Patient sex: F
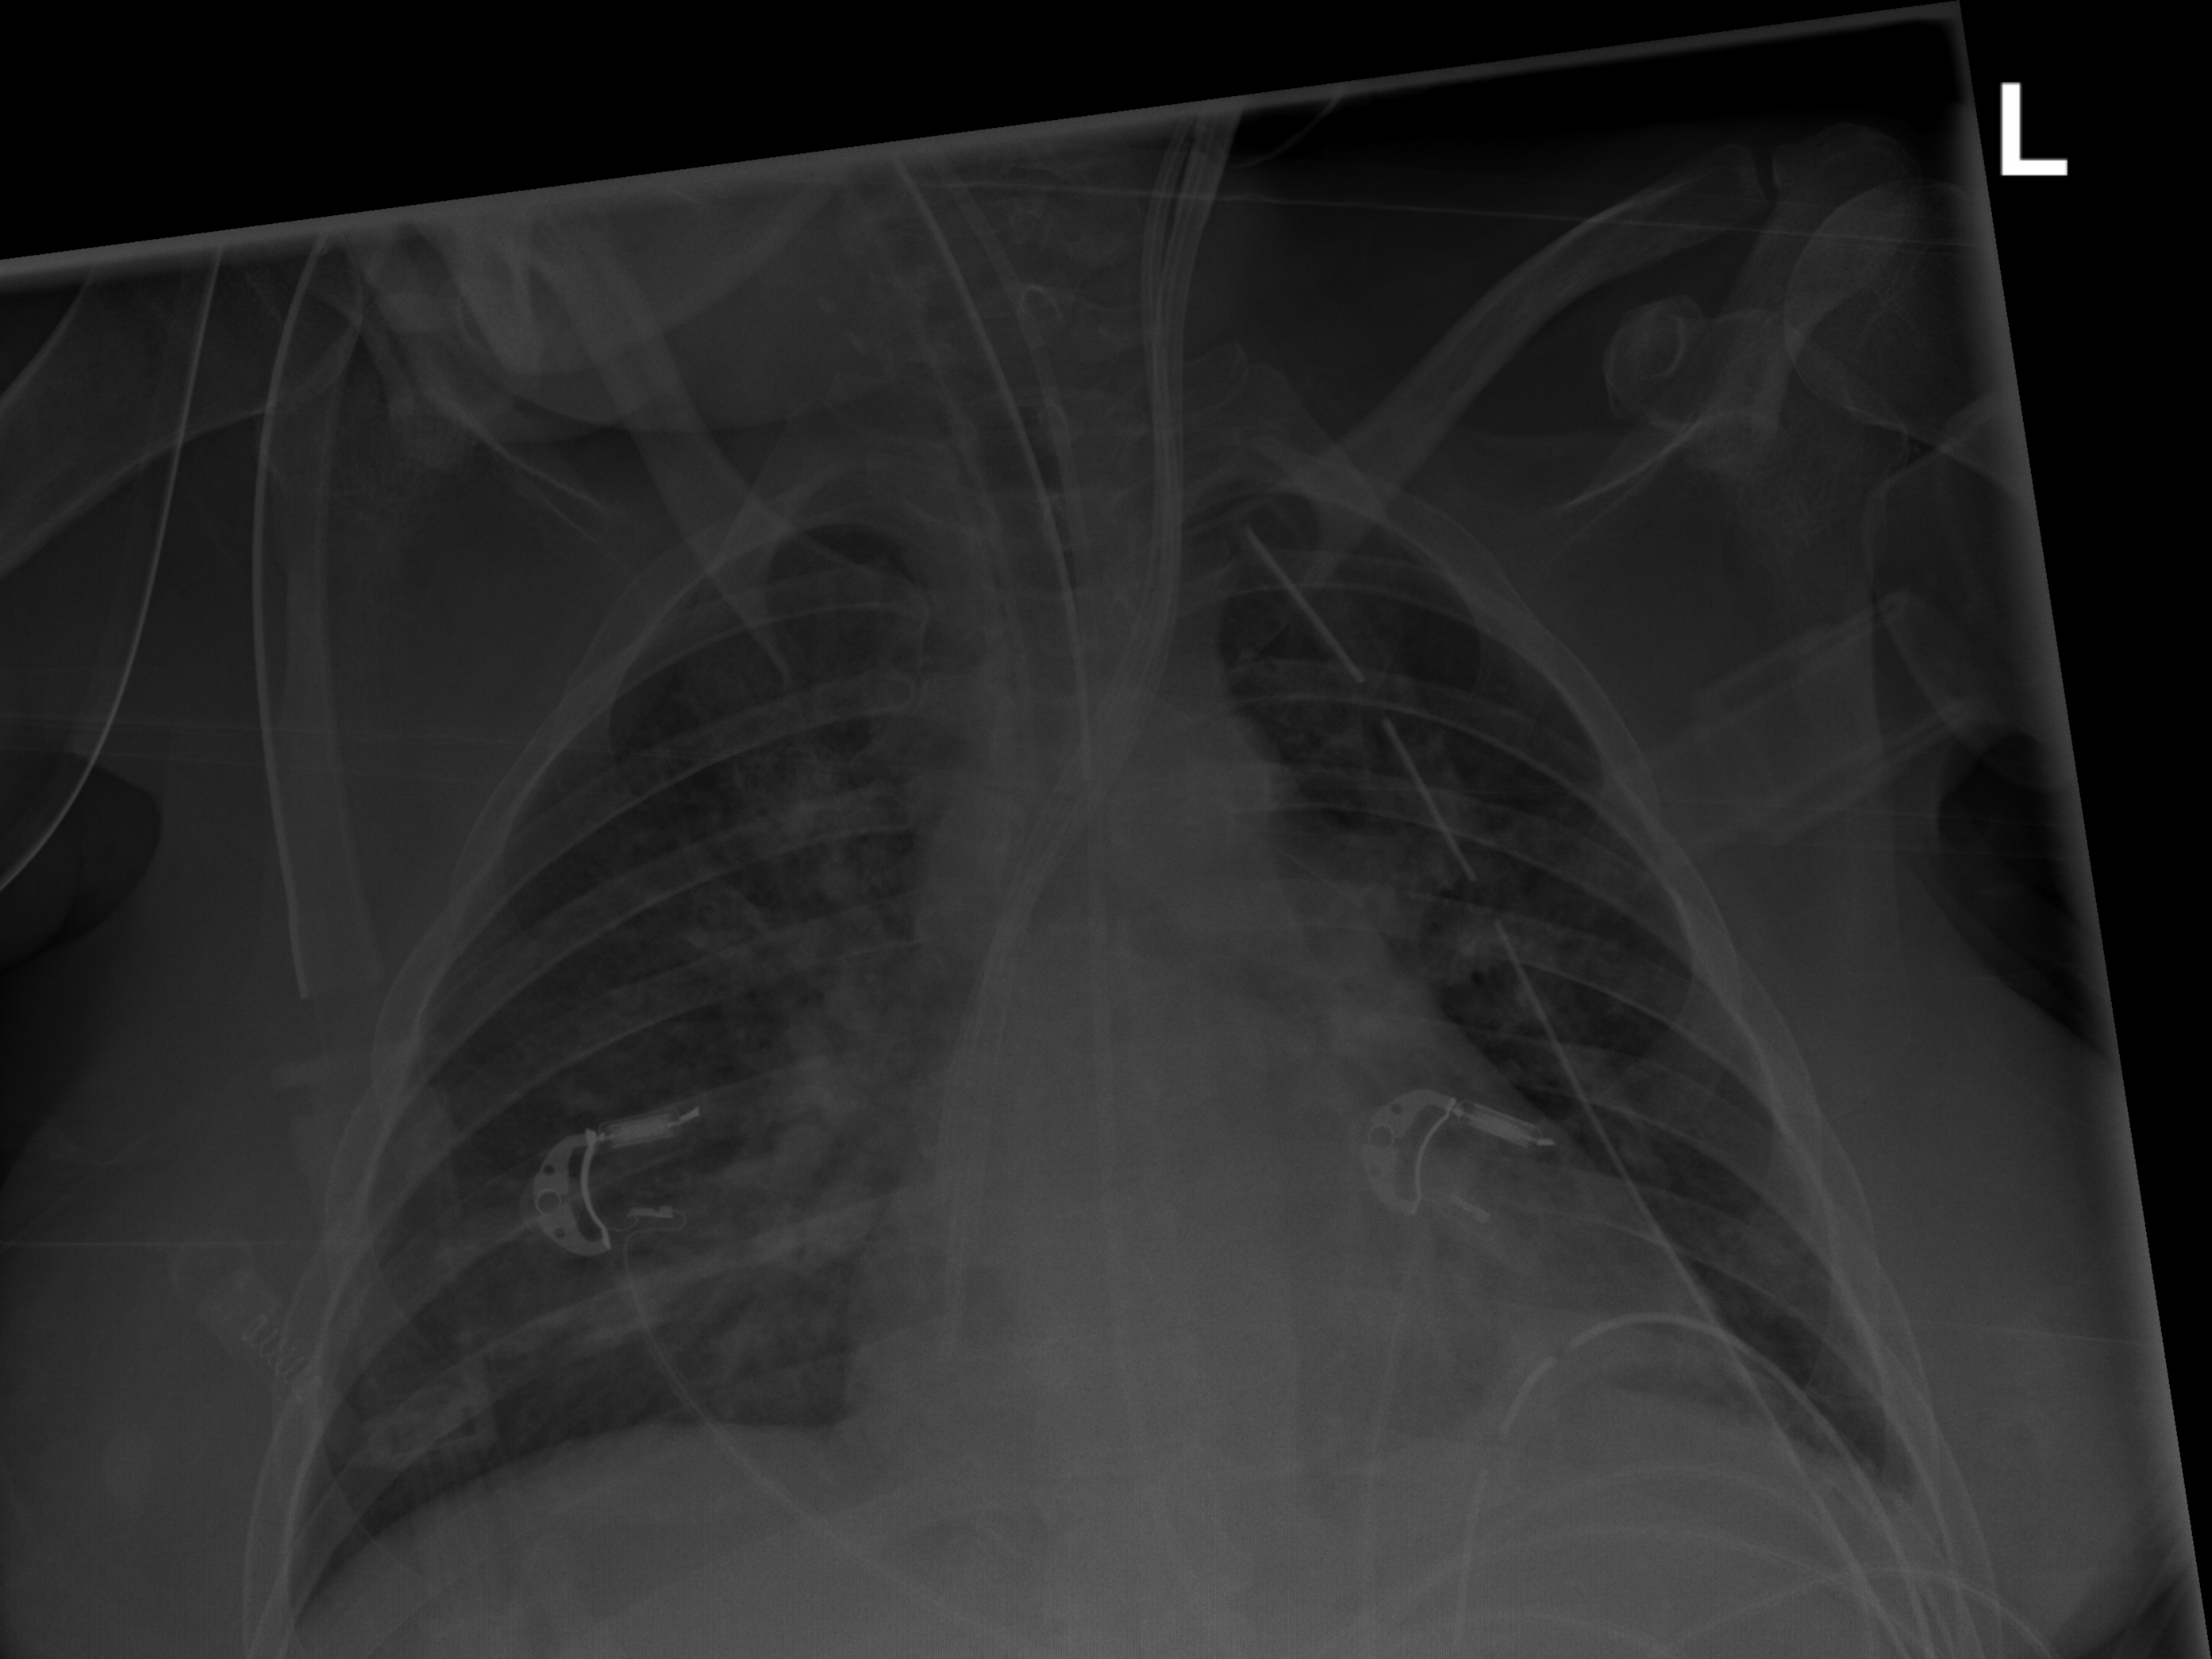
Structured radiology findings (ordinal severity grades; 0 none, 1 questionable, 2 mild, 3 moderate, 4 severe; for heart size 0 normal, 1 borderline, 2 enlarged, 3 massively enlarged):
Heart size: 2
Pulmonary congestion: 2
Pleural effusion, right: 0
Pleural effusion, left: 2
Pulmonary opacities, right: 2
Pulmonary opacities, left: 2
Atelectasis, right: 2
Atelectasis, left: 2